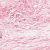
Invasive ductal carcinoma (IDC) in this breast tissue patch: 0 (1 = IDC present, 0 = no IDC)